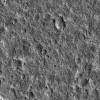
Atmospheric dust classification: not_dusty